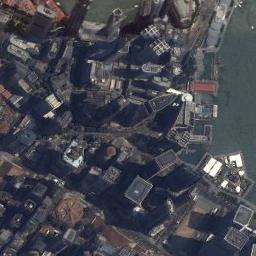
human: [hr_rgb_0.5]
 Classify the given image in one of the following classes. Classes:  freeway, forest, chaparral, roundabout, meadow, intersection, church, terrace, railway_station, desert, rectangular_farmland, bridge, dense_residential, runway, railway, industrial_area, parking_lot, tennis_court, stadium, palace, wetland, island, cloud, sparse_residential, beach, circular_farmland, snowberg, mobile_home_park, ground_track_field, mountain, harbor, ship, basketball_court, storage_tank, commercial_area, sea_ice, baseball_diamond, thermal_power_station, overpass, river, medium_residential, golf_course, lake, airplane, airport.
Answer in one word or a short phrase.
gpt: commercial_area